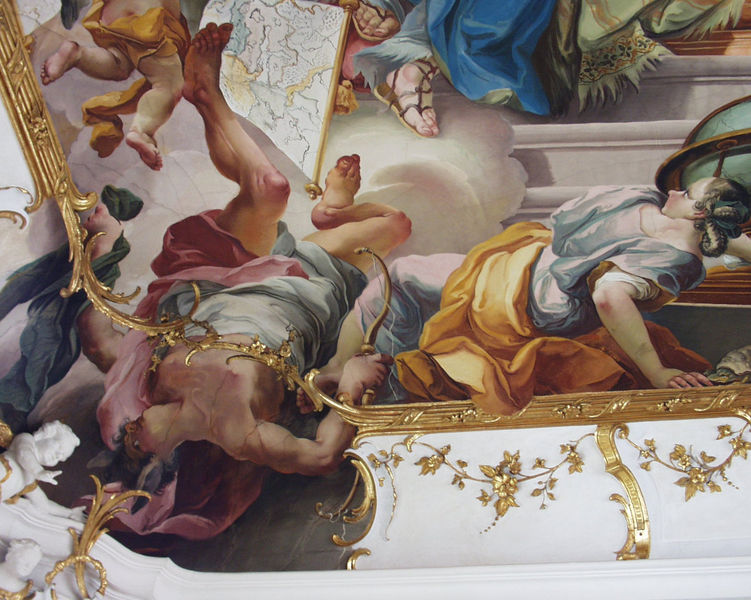
Titel: Fakultäten (Philosophie - Detail)
Künstler: Johann Anwander
Standort: Dillingen
Institution: Goldener Saal
Schlagwörter: blau, blätter, fuß, gemälde, himmel, körper, mann, nackt, umhang, weiß, frauen, gelb, grün, menschen, ausschnitt, blumen, braun, frau, männer, orange, rücken, schwarz, türkis, rot, schleier, tuch, wolke, malerei, ornament, wand, architektur, arme, barock, inkarnat, kleidung, mensch, rahmen, erde, kirche, fransen, gewand, gold, stoff, tücher, decke, gewänder, kind, renaissance, rokoko, rosa, engel, engelchen, putte, putto, ranken, beine, füße, ecke, liegen, bogen, violett, grenze, rand, treppe, dekoration, detail, floral, ornamente, verzierung, wandmalerei, stuck, stufen, sandalen, junge, liegend, waden, fallen, foto, fleisch, leiber, barfuss, hängen, antike, gerät, kugel, photo, erdkugel, karte, sandale, putz, farbfoto, untersicht, götter, manierismus, toga, faun, fall, sturz, blattwerk, fresken, treppenhaus, kapelle, lokalfarben, landkarte, deckengemälde, fresko, golden, voute, gülden, putten, globus, tunika, putti, fresco, stürzen, michelangelo, deckenmalerei, froschperspektive, würzburg, länder, grenzen, buntfarben, tunica, tiepolo, deckenfresko, blattgold, kopfüber, eselsohren, hä, illusionismus, michaelangelo, gliedmaßen, deckenfresco, ich weiß es nicht, inkarnar, phorographie, puttp, puutto, ranlen, raumecke, zurückschauen, gld, butti, fabelweesen, injudi